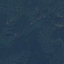
Land use / land cover class: Forest